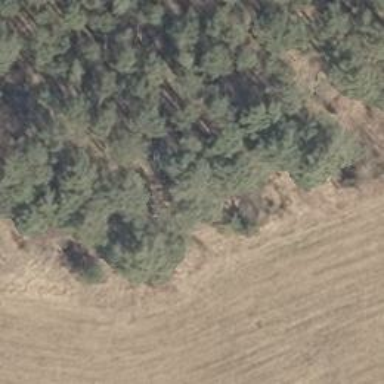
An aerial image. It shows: Hunting stand.